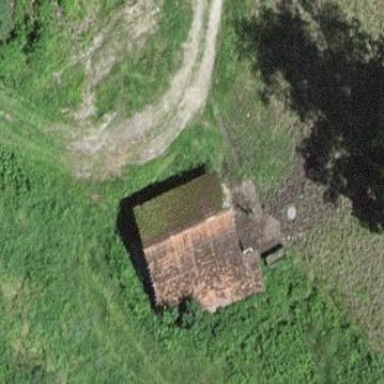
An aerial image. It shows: Rural barn.